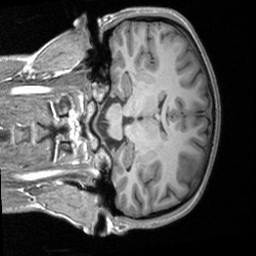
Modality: T1w
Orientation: coronal
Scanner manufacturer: siemens
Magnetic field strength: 3 T
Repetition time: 1.9 s
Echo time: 0.00226 s